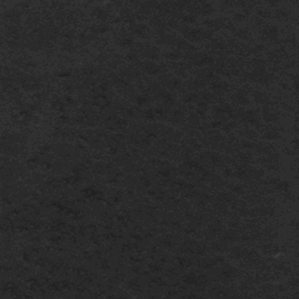
Label: frost